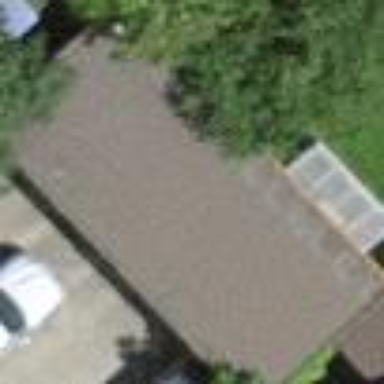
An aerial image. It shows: View of roof of building.